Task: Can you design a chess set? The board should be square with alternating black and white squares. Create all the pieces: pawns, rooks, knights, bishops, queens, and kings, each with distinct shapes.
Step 4658:
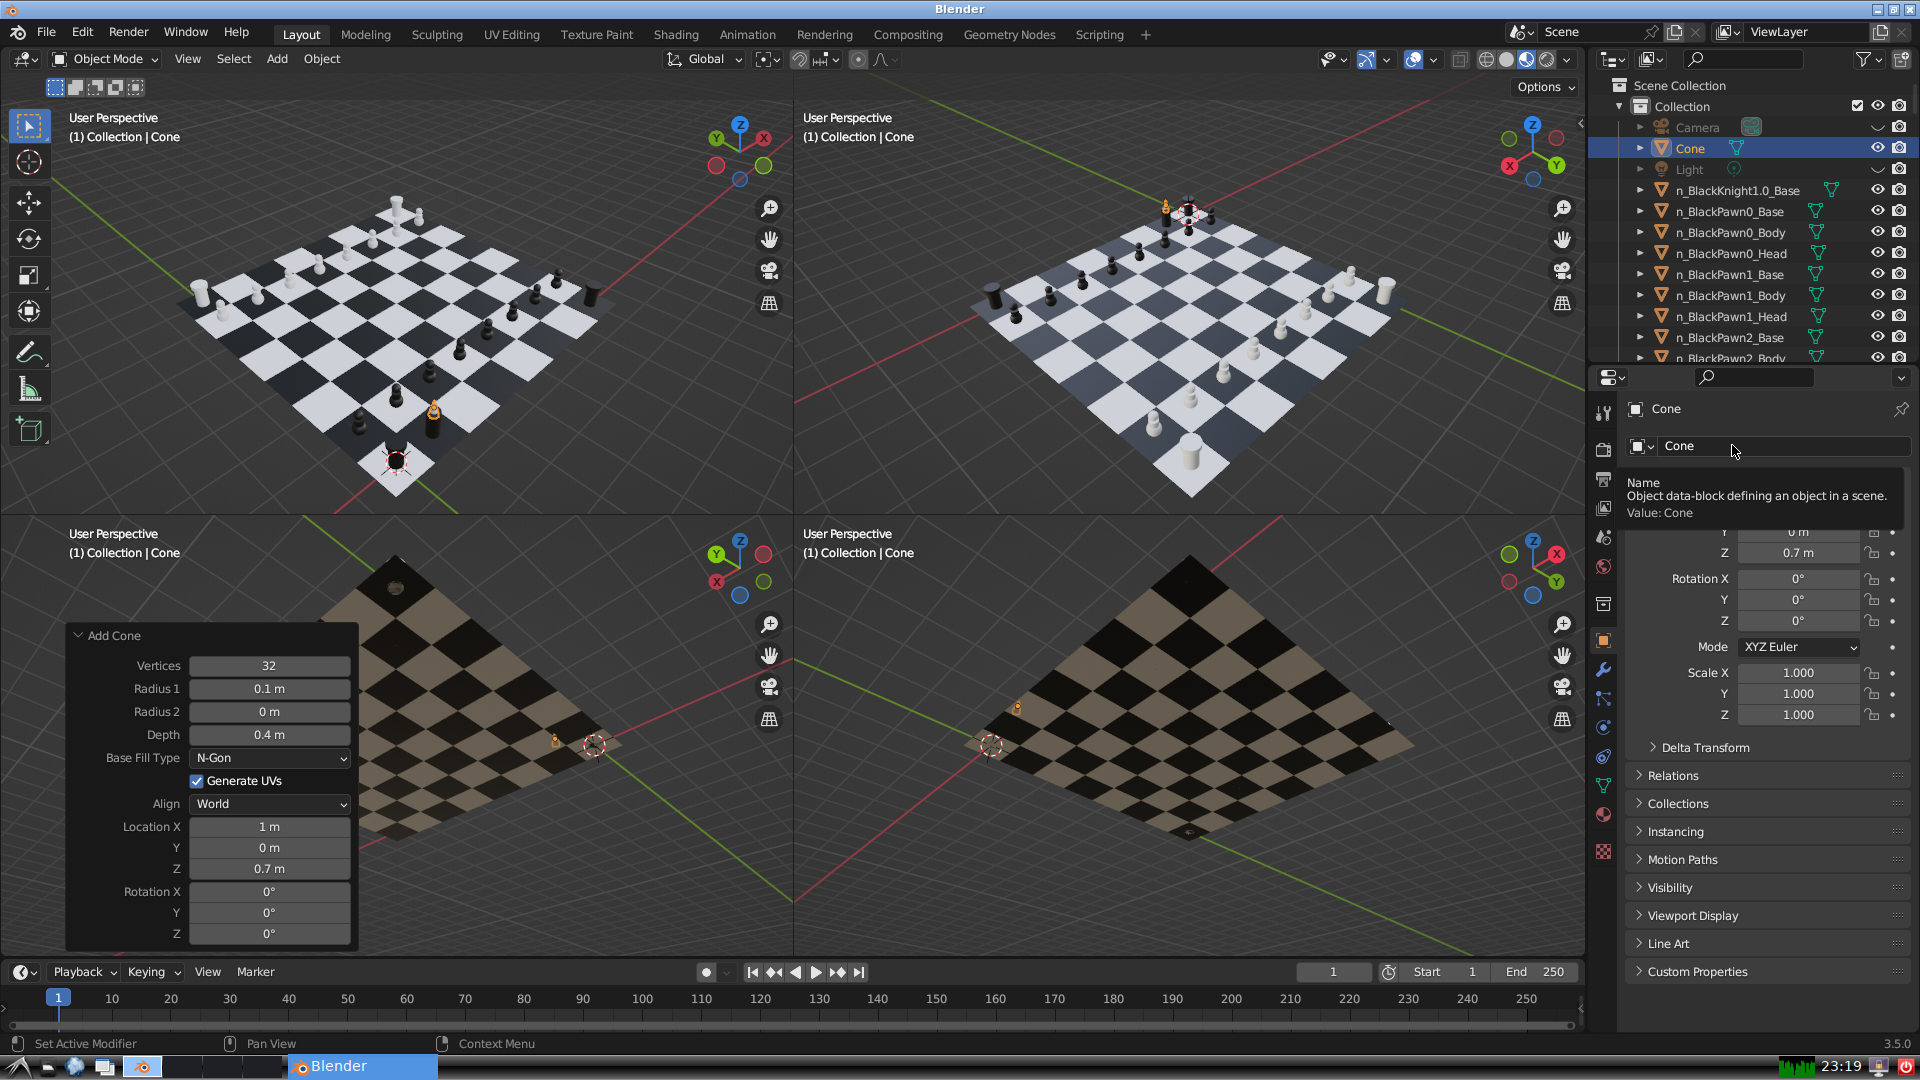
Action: click: no